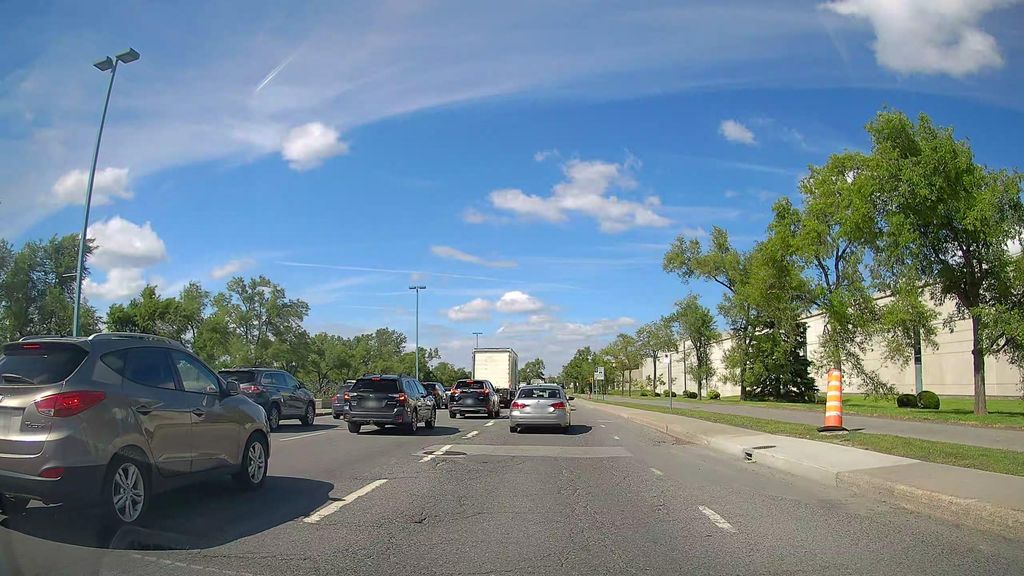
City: montreal